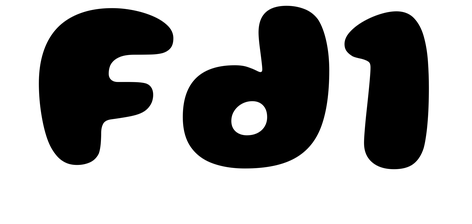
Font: Gluten_ExtraBold